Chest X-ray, PA view. Patient: 45 years old, sex F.
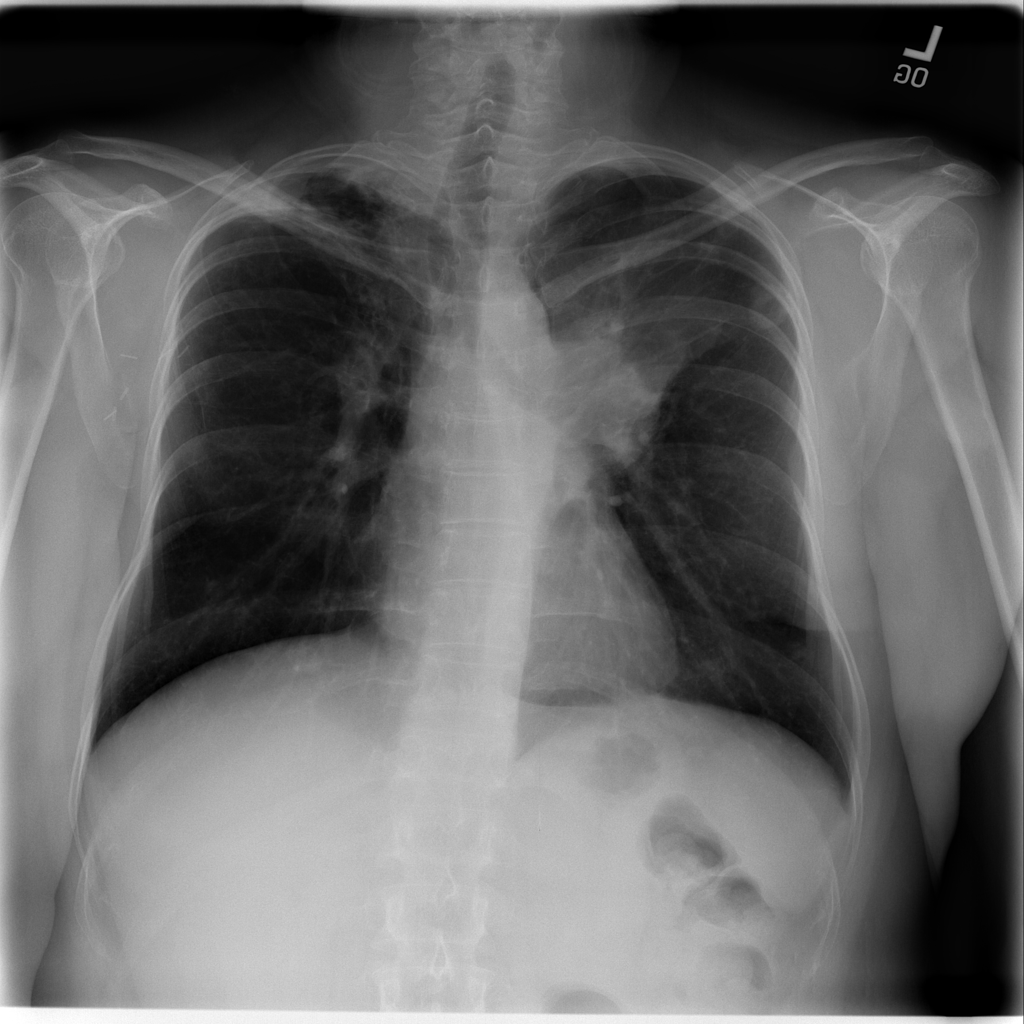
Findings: Atelectasis, Mass, Nodule, Pleural_Thickening